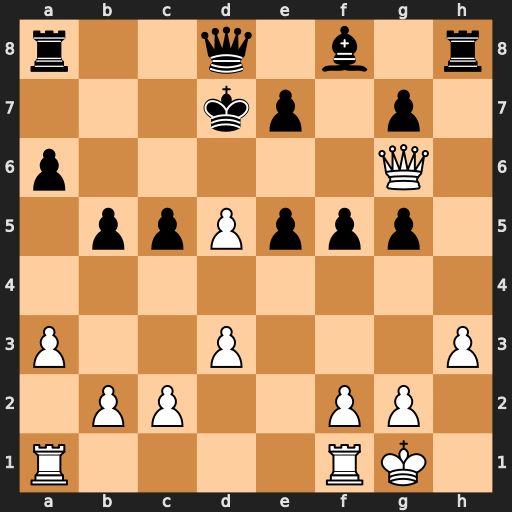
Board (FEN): r2q1b1r/3kp1p1/p5Q1/1ppPppp1/8/P2P3P/1PP2PP1/R4RK1
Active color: w
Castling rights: -
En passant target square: -
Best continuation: Qc6#